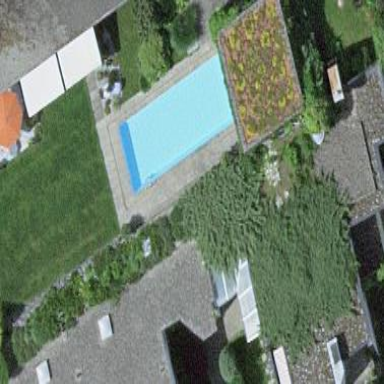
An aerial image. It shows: Swimming pool located in leisure land.